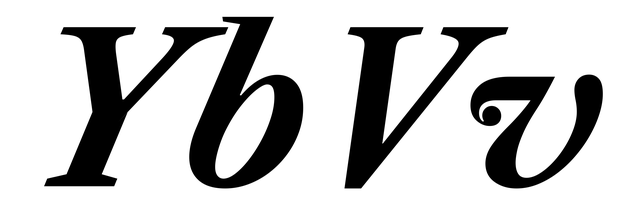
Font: LibreCaslonText-Italic_Bold_Italic